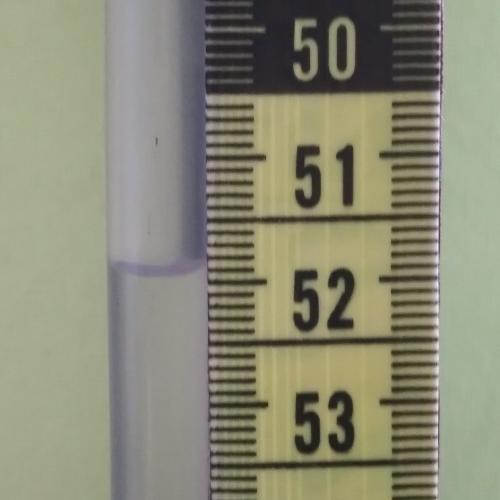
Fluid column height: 51.9 cm